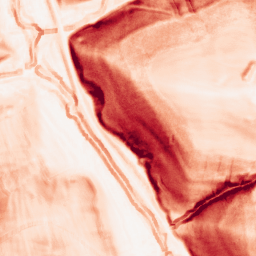
Category: morphological
Decomposition family: morphological_square
Decomposition parameters: operation: gradient
size: 5
Upsampling method: bicubic
Upsampling parameters: scale: 4
Upsampling scale: 4